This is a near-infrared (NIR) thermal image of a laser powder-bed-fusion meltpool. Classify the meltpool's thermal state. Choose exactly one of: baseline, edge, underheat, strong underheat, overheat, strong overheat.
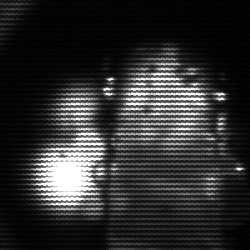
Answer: strong underheat